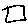
Label: square